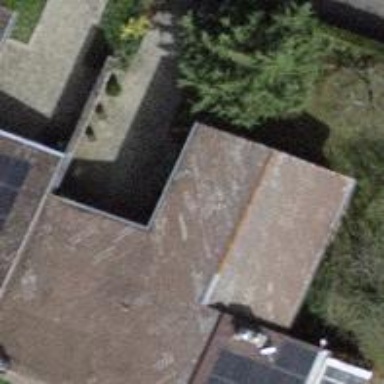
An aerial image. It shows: View of roof of building.